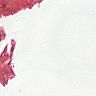
Metastatic tissue present: no